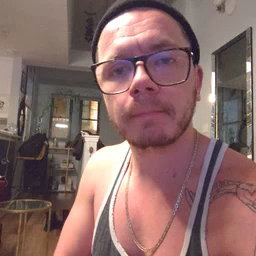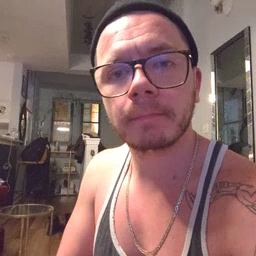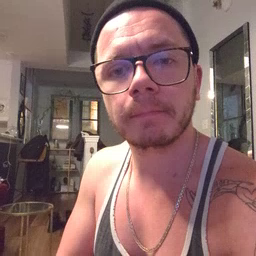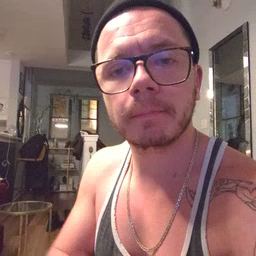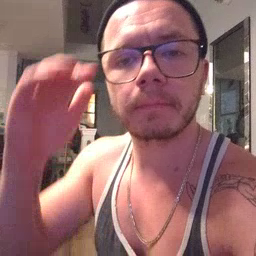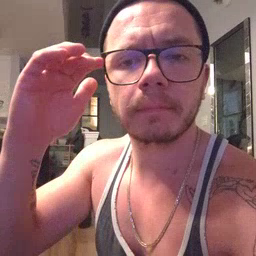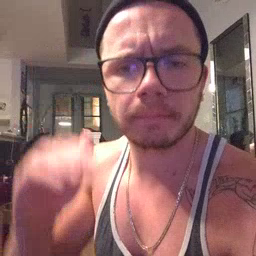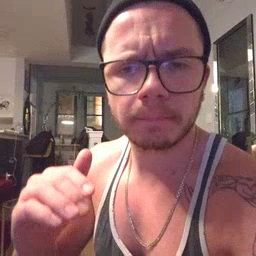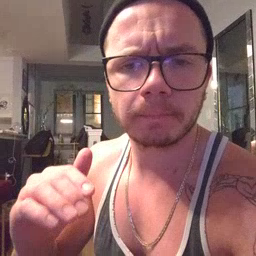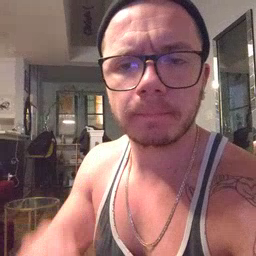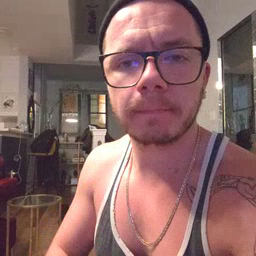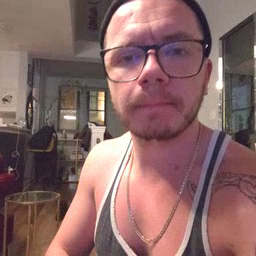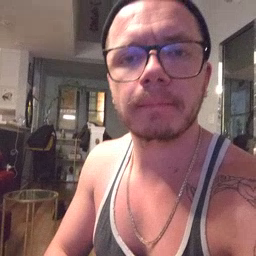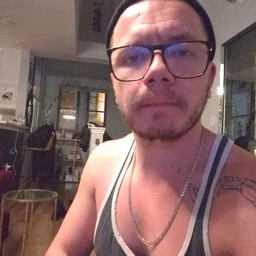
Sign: child